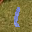
Label: 1